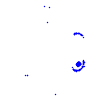
Particle: electron